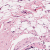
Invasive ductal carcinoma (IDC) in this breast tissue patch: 0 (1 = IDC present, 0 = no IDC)